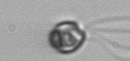
Label: flagellate_morphotype1